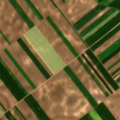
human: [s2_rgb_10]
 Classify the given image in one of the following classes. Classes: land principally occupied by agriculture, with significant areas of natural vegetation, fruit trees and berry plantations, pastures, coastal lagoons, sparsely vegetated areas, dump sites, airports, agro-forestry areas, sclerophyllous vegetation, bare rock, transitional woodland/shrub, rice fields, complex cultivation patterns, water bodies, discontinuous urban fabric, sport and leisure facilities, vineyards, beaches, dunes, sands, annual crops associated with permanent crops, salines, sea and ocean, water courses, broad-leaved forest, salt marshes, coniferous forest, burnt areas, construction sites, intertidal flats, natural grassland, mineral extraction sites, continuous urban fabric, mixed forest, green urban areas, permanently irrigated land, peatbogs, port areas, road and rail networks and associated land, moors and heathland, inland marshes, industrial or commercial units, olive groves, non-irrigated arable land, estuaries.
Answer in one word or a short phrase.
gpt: non-irrigated arable land